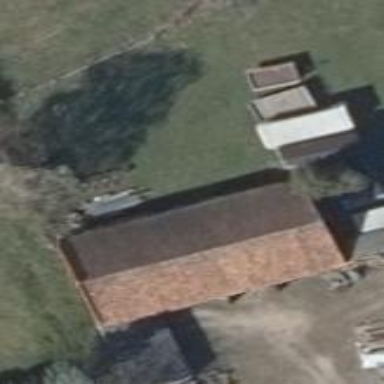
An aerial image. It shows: Gabled roof on farm auxiliary building.